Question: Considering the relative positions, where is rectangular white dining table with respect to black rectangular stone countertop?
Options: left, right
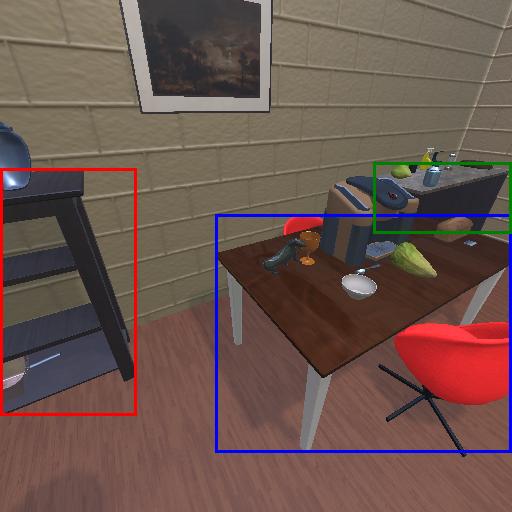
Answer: left